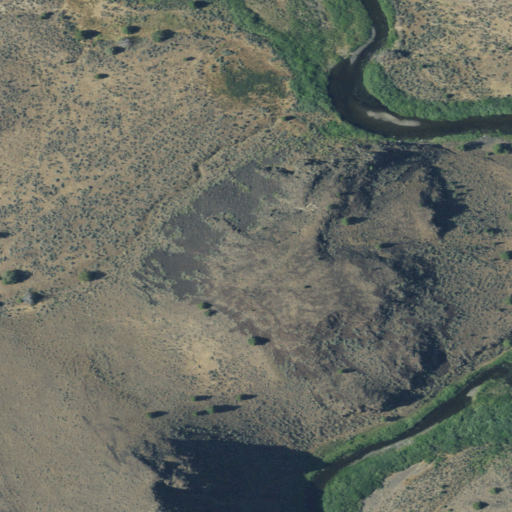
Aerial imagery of mountain in Oregon named Cat Rock containing shrub, evergreen forest, woody wetlands, and grassland